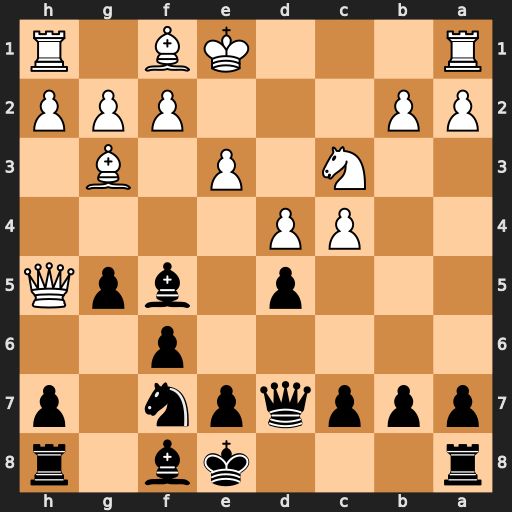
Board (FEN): r3kb1r/pppqpn1p/5p2/3p1bpQ/2PP4/2N1P1B1/PP3PPP/R3KB1R
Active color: b
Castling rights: KQkq
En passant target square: -
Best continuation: Bg4 Qxg4 Qxg4